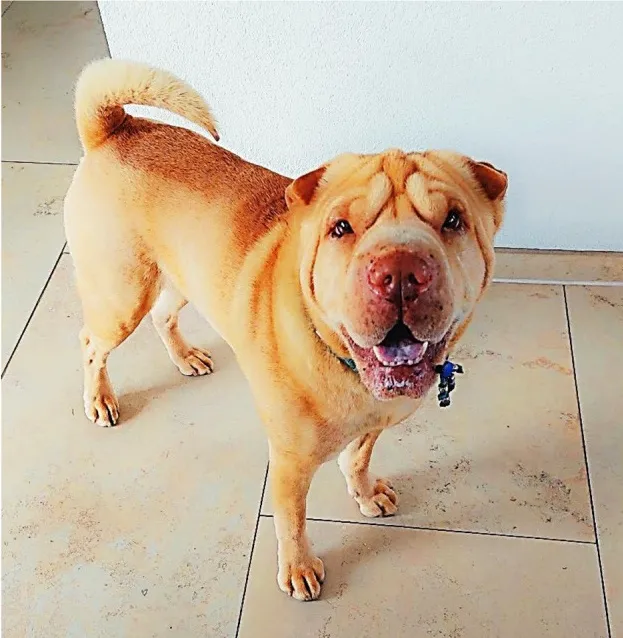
Overall appearance of the dog.
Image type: medical_photograph (other_medical_photograph)